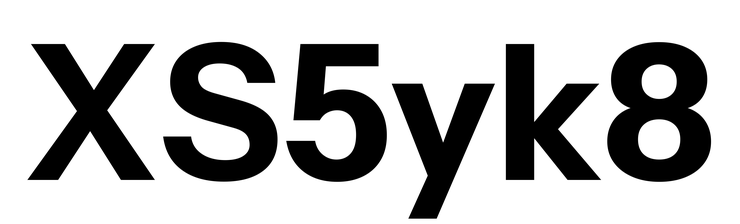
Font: InstrumentSans_Bold